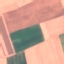
Label: AnnualCrop